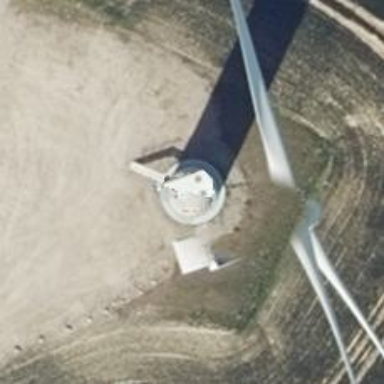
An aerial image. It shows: Wind generator powered by wind turbines of horizontal axis type. It is manufactured by Vestas.